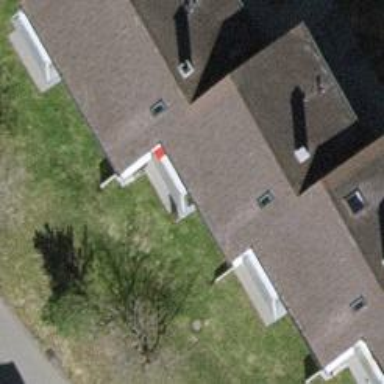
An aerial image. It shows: Terrace building.